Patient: sex F, age 83
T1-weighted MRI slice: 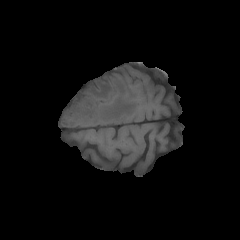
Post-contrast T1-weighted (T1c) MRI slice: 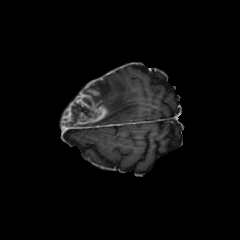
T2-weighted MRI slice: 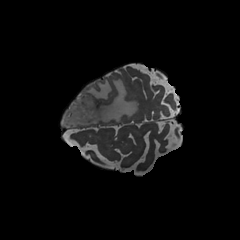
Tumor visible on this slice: yes
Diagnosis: Glioblastoma, IDH-wildtype
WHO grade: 4